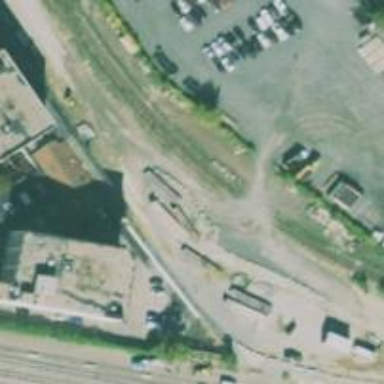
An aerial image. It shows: Railway crossing.